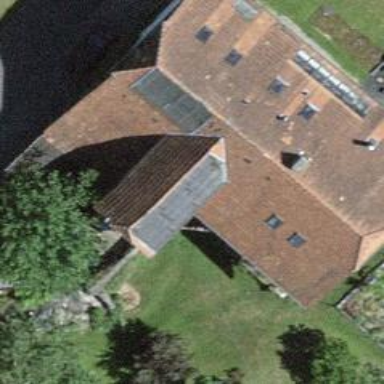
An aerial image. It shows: Farm building.